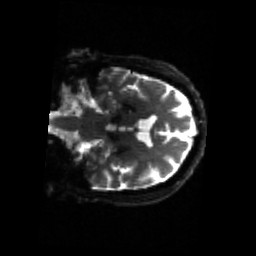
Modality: sbref
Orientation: coronal
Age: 56
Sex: male
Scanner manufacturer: siemens
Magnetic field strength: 3 T
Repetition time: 4.71 s
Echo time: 0.0906 s